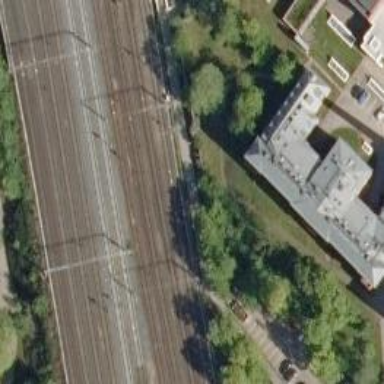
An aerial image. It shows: Railway with continuous electrified contact lines.